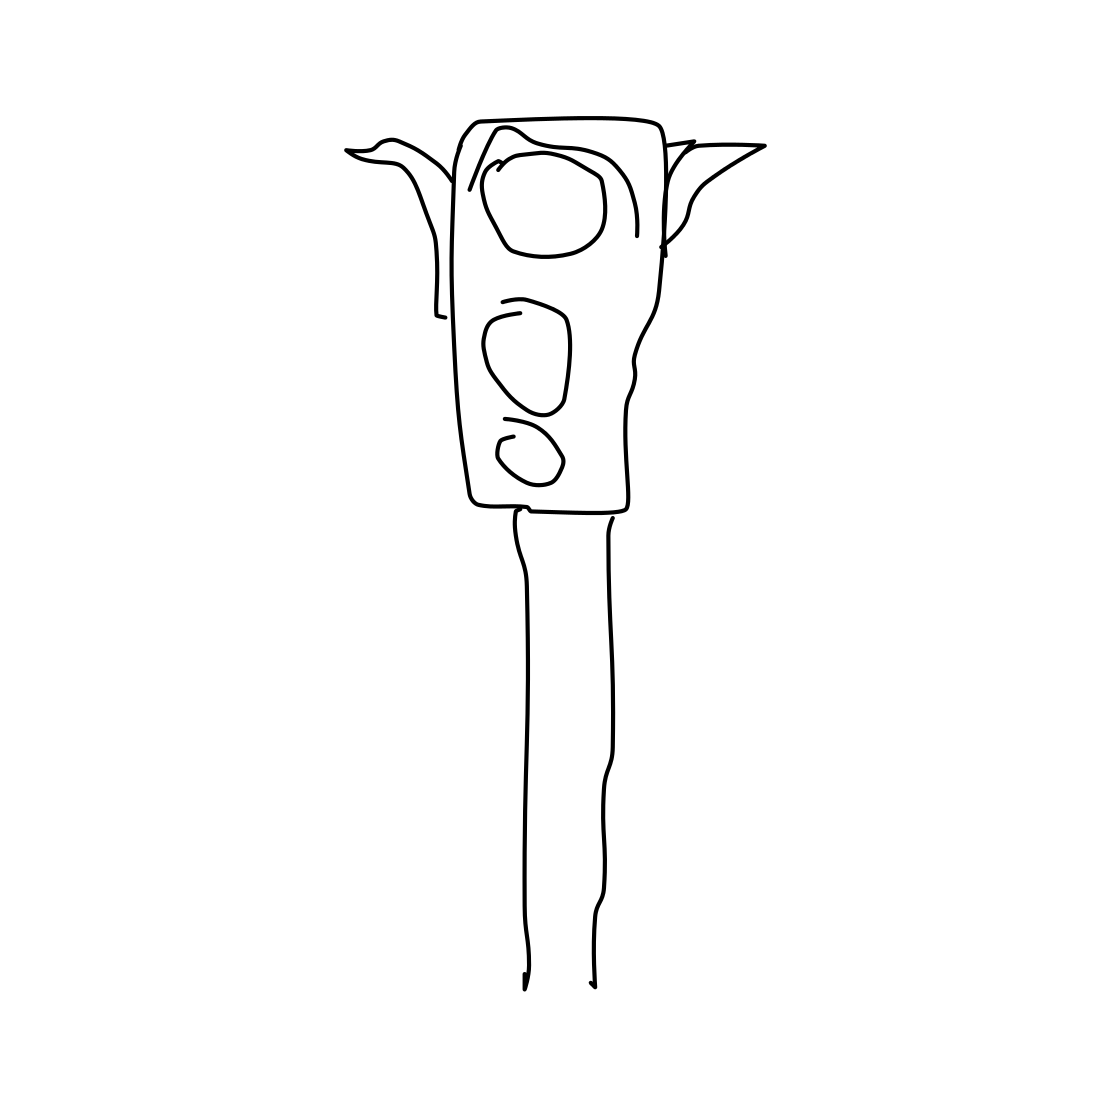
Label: traffic light